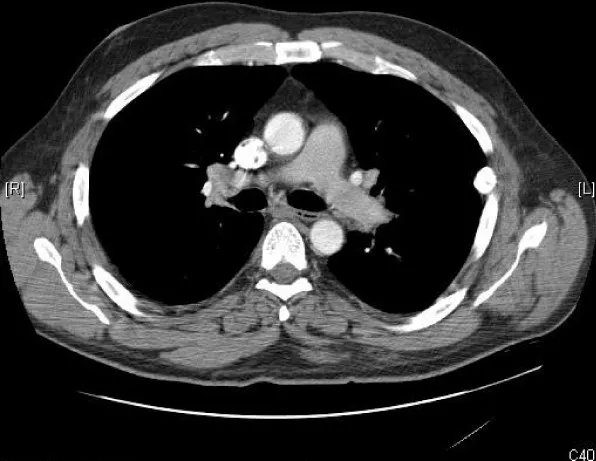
Axial CT of lung hila shows hilar lymphadenopathy.
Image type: radiology (ct)